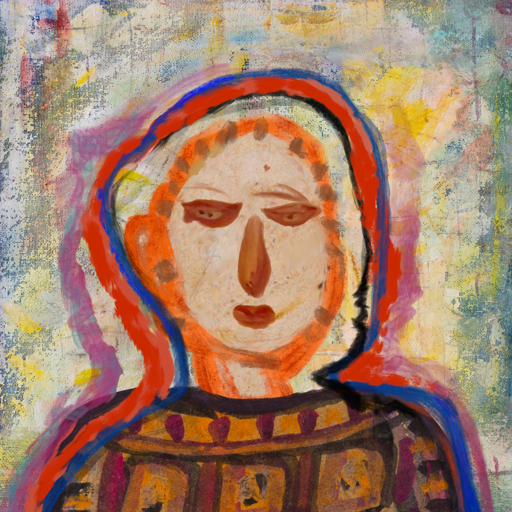
Background: Irani, Head And Neck Front: Rupkatha, Face Front: Pious_Lady, Bust: Doll, Hair Front: Experience, Head Accessory: Blank, Second Necklace: Blank, Necklace: Blank, Baby: Blank